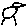
Label: bird